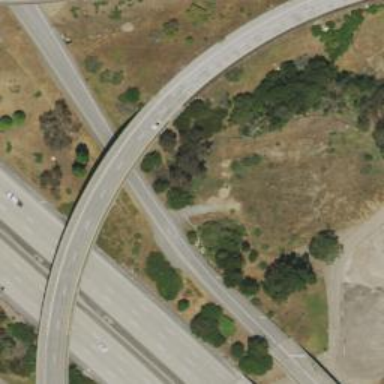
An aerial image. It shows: Motorway junction.